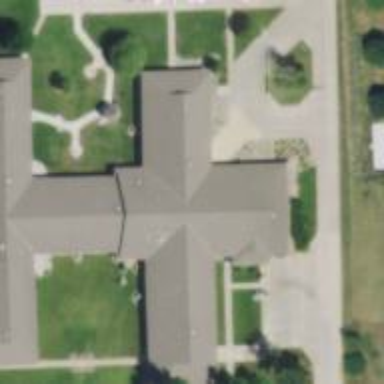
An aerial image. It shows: Nursing home.